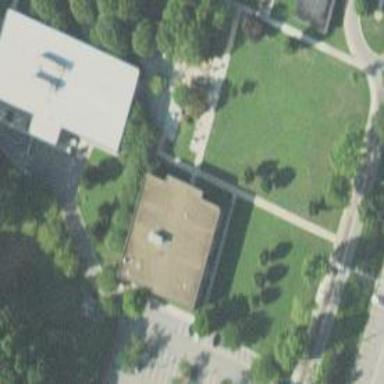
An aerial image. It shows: College building.